Question: This is a digital circuit problem. Given known input values for the circuit, determine the output value.
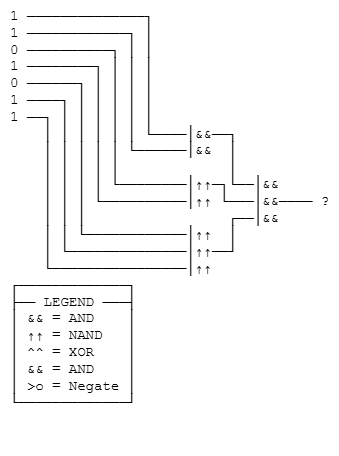
Answer: 1